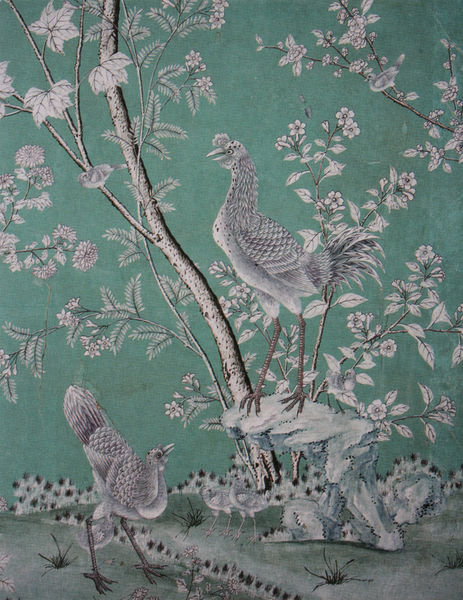
Titel: Florale Panoramatapete (Detail) im Alkovenzimmer der oberen Südwohnung
Standort: Calden
Institution: Schloss Wilhelmsthal
Schlagwörter: baum, blätter, flügel, kopf, vogel, weiß, bäume, grün, landschaft, äste, bewegung, blume, blumen, grau, hell, mund, schwarz, türkis, zeichnung, blüten, gras, rot, tiere, ornament, teppich, wand, federn, gefieder, ast, erde, gräser, stamm, vögel, zweige, boden, blatt, gesang, pflanzen, rosa, seide, kinder, beine, schwanz, japan, schnabel, fels, lila, füsse, stämme, tapete, verzierung, japanisch, zehen, frühling, grass, flieder, wurzel, zweig, groß, stilisiert, asiatisch, pfau, krallen, küken, schnäbel, chinesisch, fasan, rinde, ahorn, eiche, männchen, schwänze, weibchen, büschel, frühjahr, hahn, huhn, blühten, hühner, federvieh, mintgrün, kirschblüte, blütenzweig, pfauen, balzen, turteln, rebhühner, gebalze, gurren, glume, korpf